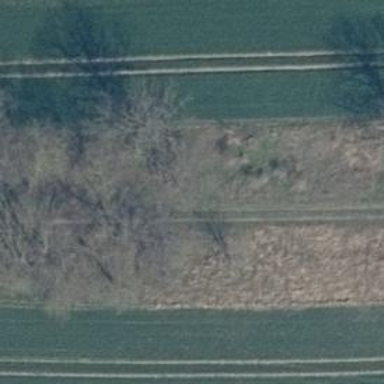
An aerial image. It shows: Row of trees in natural setting.